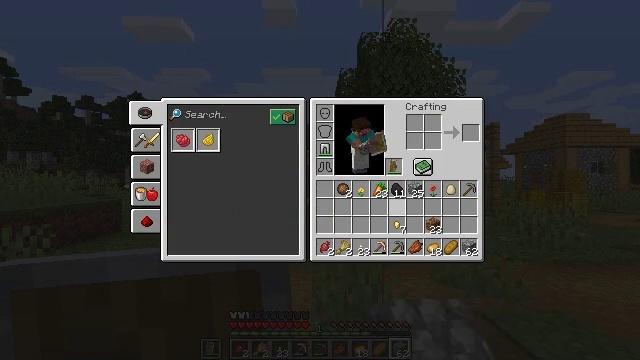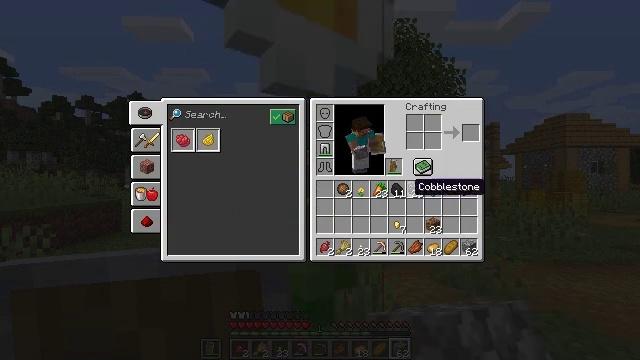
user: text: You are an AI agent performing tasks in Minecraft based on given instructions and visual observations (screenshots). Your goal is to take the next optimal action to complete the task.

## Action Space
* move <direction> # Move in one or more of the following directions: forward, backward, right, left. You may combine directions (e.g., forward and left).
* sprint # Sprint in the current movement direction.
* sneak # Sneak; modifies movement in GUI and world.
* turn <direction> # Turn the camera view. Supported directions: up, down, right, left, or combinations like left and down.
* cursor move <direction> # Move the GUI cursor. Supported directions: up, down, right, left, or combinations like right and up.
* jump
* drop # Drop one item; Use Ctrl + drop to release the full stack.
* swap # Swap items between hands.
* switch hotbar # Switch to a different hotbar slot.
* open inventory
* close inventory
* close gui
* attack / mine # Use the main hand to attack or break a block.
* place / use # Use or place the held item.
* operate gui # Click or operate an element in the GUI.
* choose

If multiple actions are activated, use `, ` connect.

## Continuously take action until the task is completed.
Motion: motion action
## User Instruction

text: Drop an oxeye daisy.
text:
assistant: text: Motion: no_op
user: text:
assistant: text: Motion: no_op